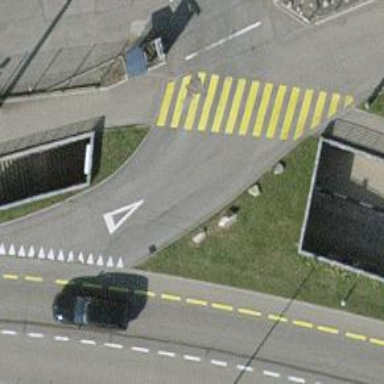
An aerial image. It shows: Block barrier.